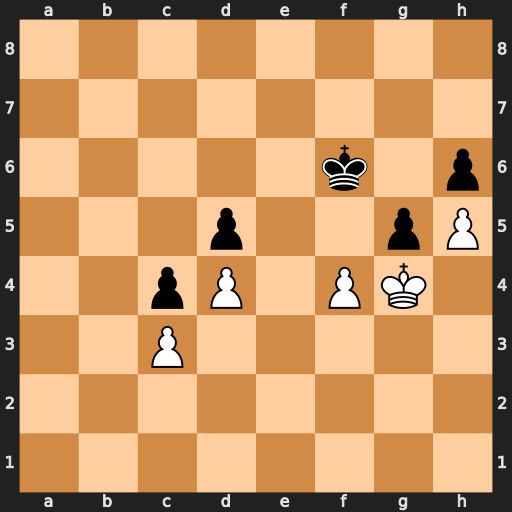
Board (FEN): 8/8/5k1p/3p2pP/2pP1PK1/2P5/8/8
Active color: w
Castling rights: -
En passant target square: g6
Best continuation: fxg5+ hxg5 h6